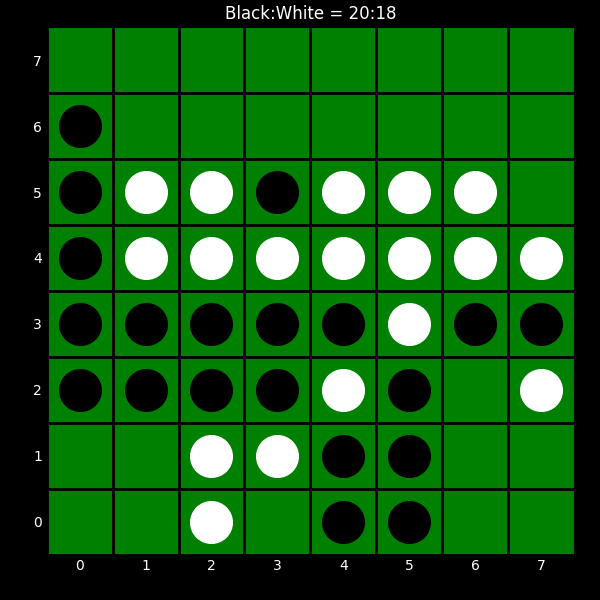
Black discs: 20
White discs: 18